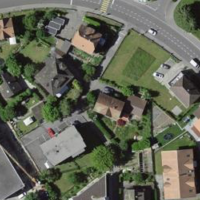
EUNIS habitat code: 54
Species observed at this site:
Ficus carica